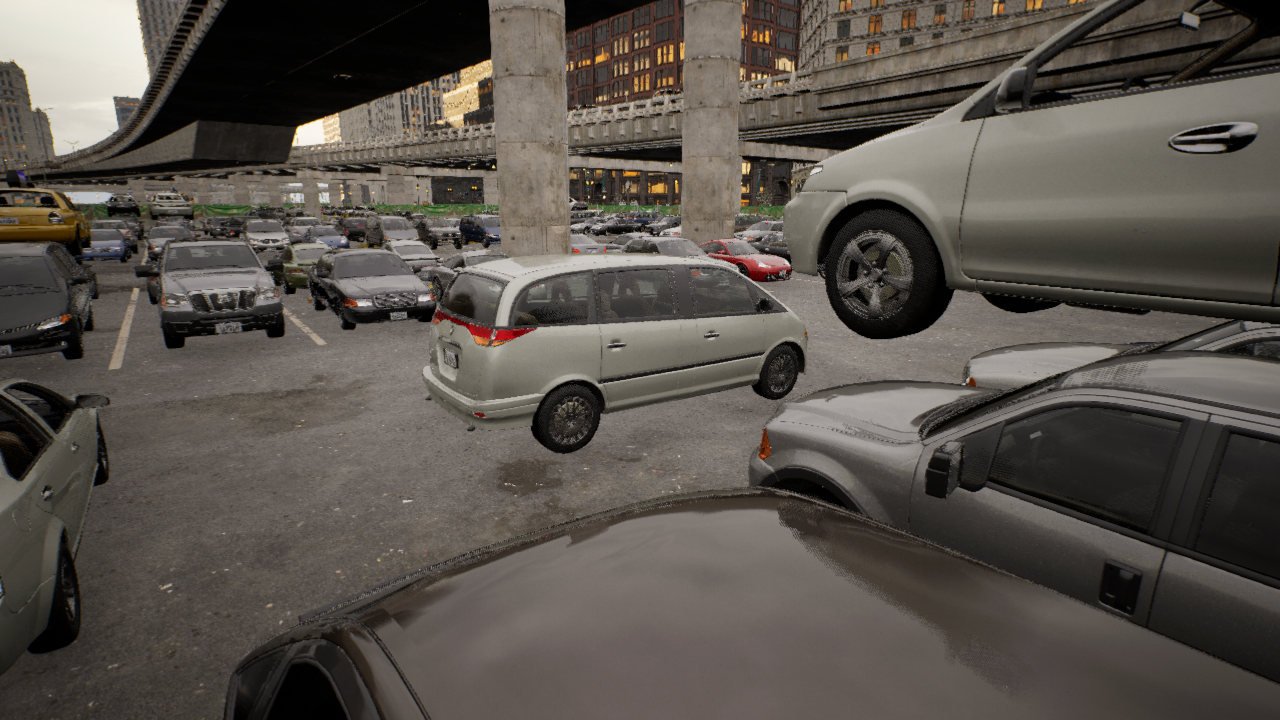
Venue: arterial
Lighting: golden hour
Vehicle rig: minivan